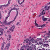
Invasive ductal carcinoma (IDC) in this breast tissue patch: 0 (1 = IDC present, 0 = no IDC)